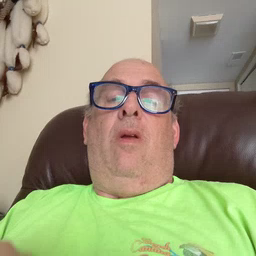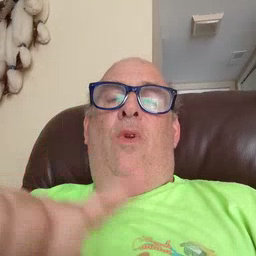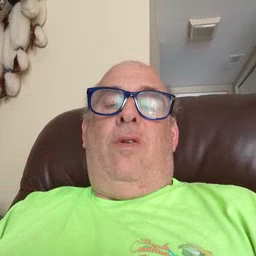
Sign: where